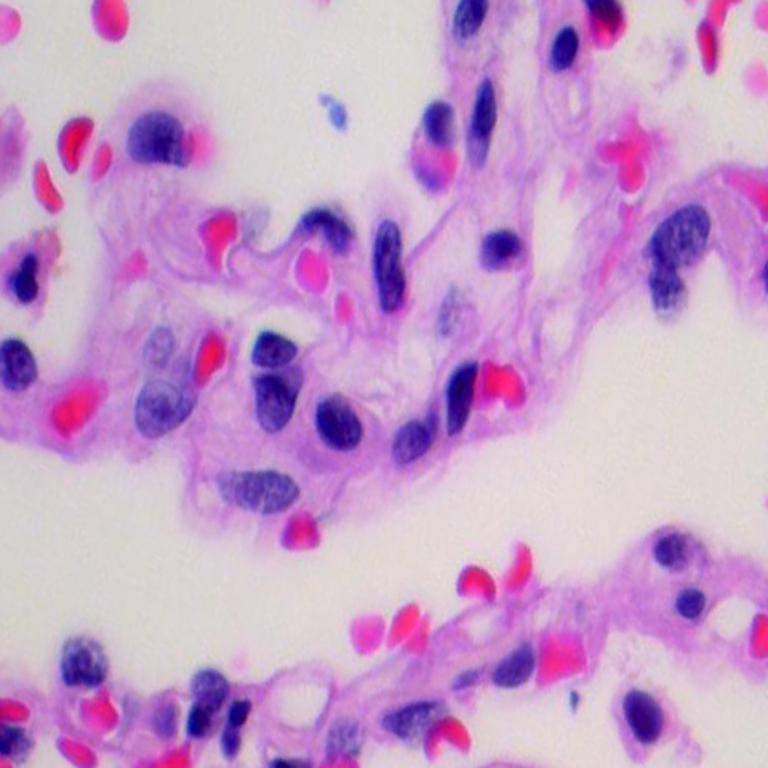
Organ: lung
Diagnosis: benign